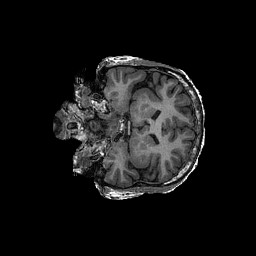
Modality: T1w
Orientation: coronal
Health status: ill
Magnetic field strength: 3 T